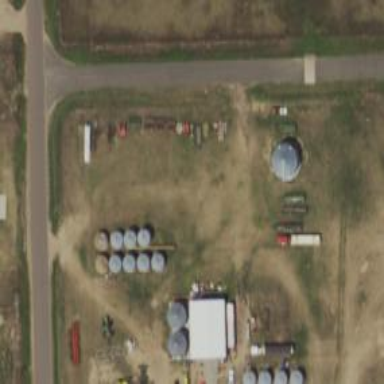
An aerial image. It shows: Silo.